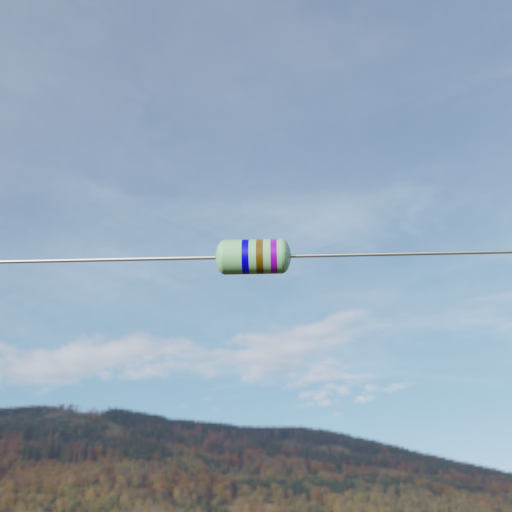
Resistor colour bands (in order): blue, brown, violet